Question: I am plotting a dataframe with 100+ columns and I stacked all of them for each index value, the plot is below:

However I wanted the color to be in a shading way, or at least the person can see the trend (from col1 to col100) so that it is clearer and I dont need those super long legends.
Looking forward to any advice!
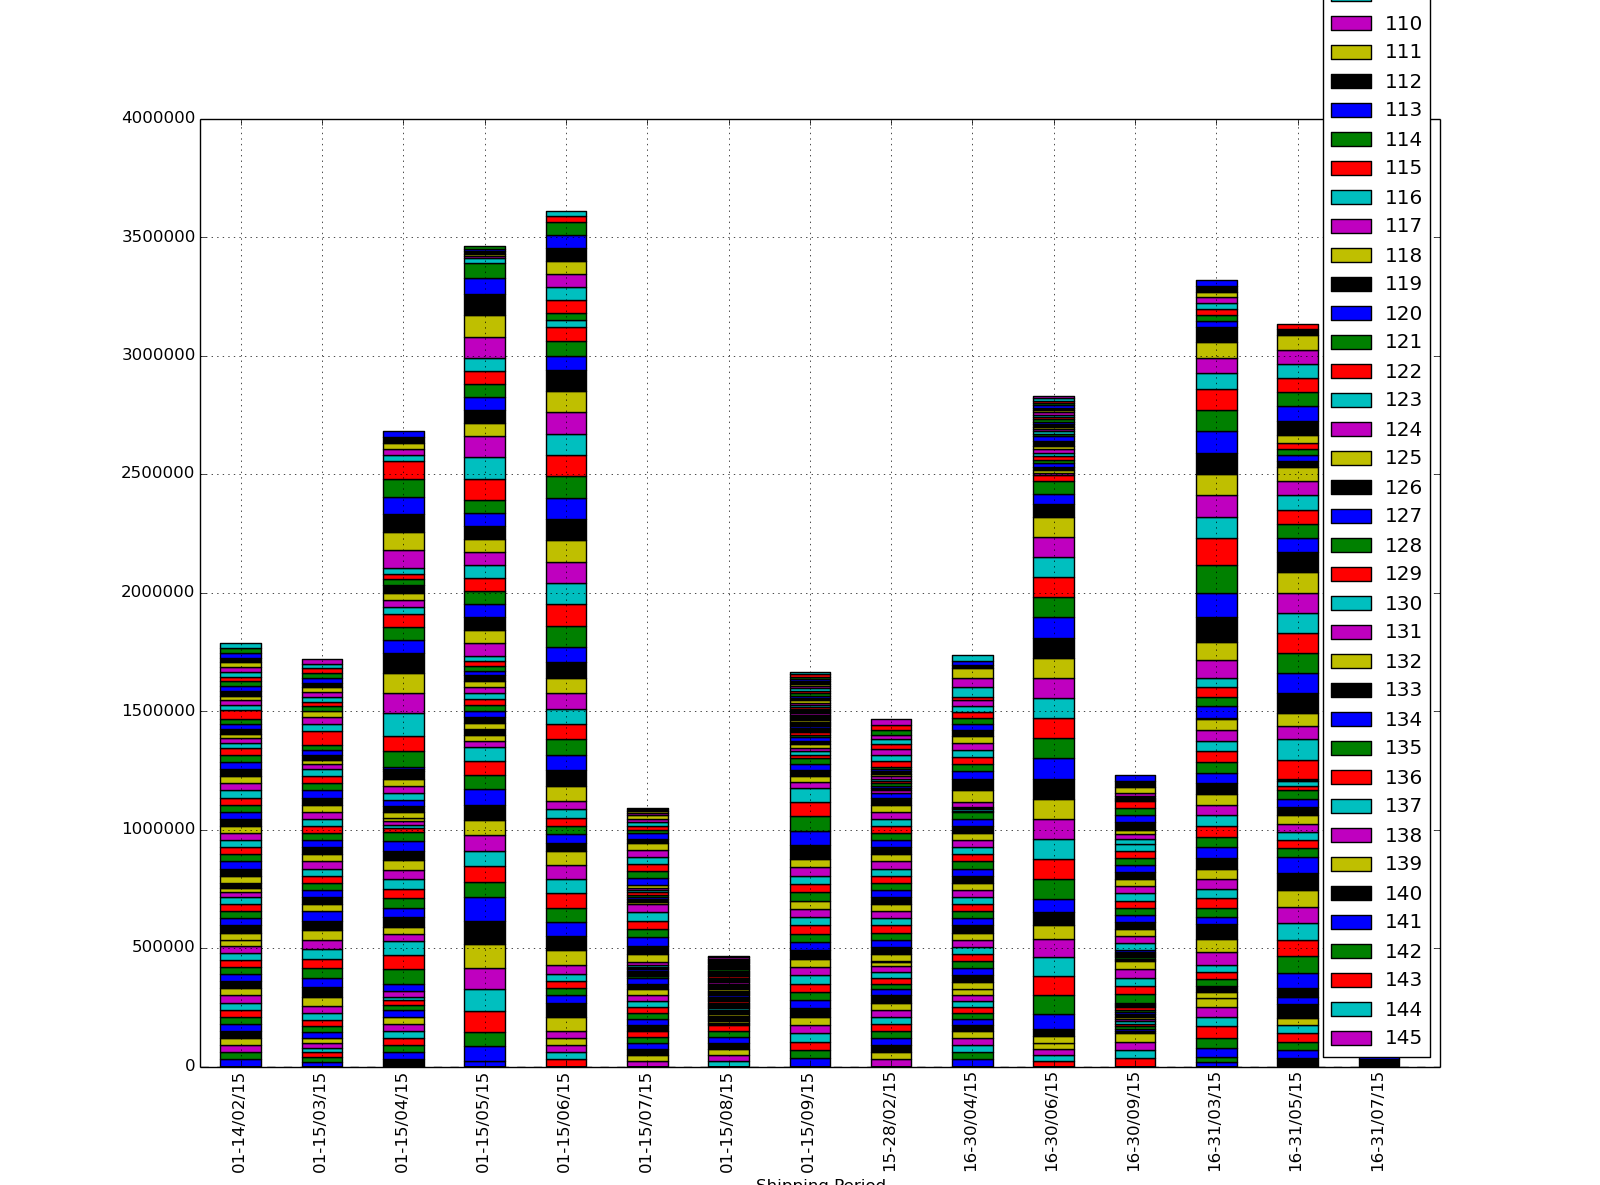
Answer: You can avoid specifying colours by name and instead specify RGB (or RGBA) values. For instance:
'''
plot(linspace(0,4,10), linspace(0,10,10), lw=10, c=(1.0,1.0,0.90))
plot(linspace(0,5,10), linspace(0,9,10), lw=10, c=(1.0,1.0,0.80))
plot(linspace(0,6,10), linspace(0,8,10), lw=10, c=(1.0,1.0,0.70))
plot(linspace(0,7,10), linspace(0,7,10), lw=10, c=(1.0,1.0,0.60))
plot(linspace(0,8,10), linspace(0,6,10), lw=10, c=(1.0,1.0,0.50))
plot(linspace(0,9,10), linspace(0,5,10), lw=10, c=(1.0,1.0,0.40))
plot(linspace(0,10,10), linspace(0,4,10), lw=10, c=(1.0,1.0,0.30))
'''
Will plot:

Here the colours are specified as an RGB 3-tuple (e.g. 'c=(1.0,1.0,0.30)') where the values range between 0 and 1 for red, green and blue components. By updating the values with various gradients you can drift between colours or shades.